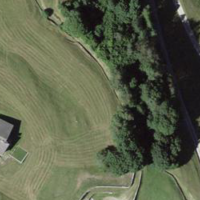
EUNIS habitat code: 26
Species observed at this site:
Trifolium pratense
Sambucus racemosa